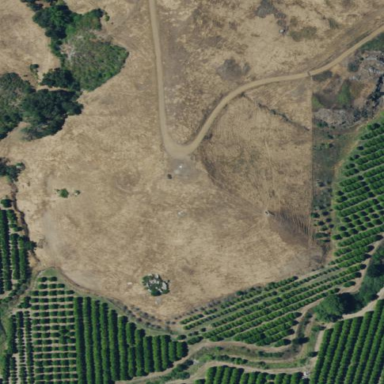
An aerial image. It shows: Orchard.